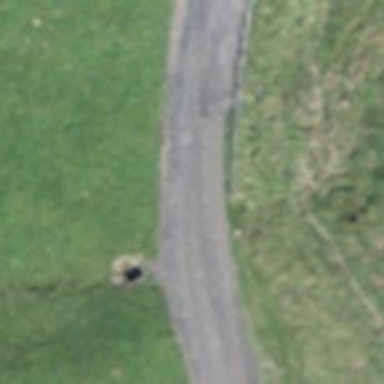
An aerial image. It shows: Unclassified road with asphalt surface.